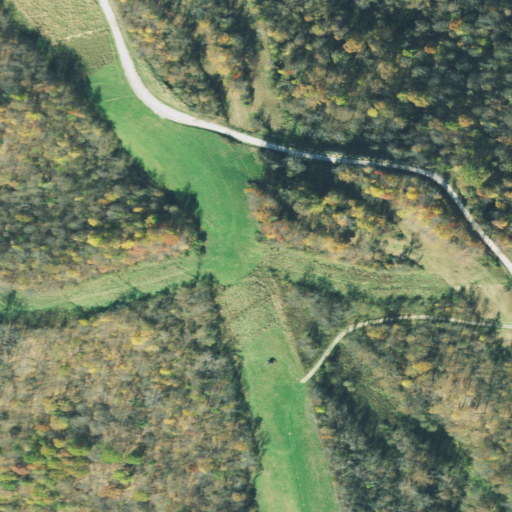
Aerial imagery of mountain in Ohio named Kanzigg Hill containing deciduous forest, mixed forest, shrub, open development, and grassland